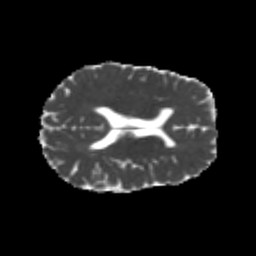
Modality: MD
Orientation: axial
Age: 21
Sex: female
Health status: healthy
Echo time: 0.074 s